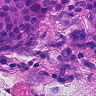
Metastatic tissue present: yes